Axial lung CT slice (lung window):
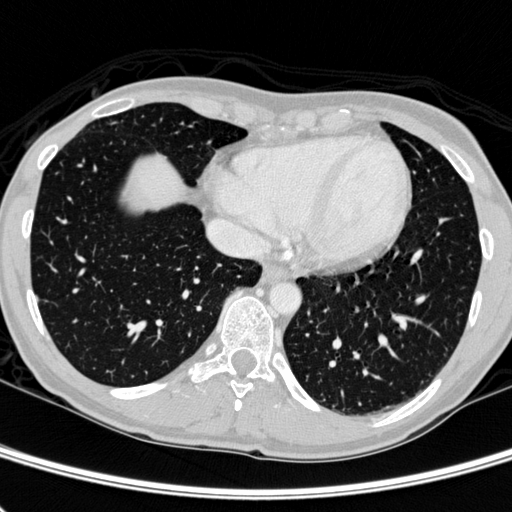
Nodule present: no